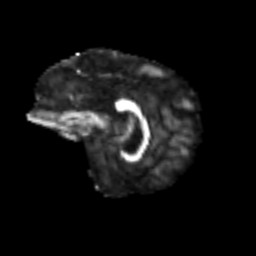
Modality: FA
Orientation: sagittal
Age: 67
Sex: female
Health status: ill
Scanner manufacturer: siemens
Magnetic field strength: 3 T
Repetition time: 8.7 s
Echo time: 0.11 s